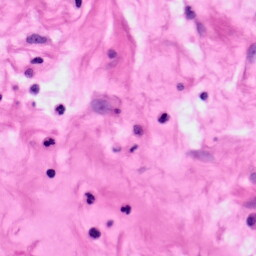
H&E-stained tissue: Pancreatic